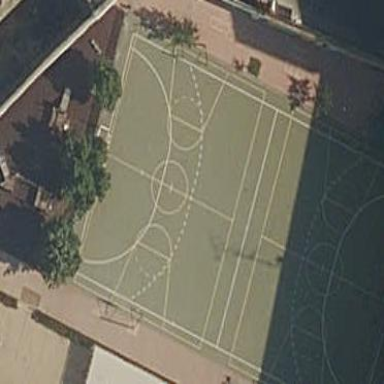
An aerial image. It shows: Soccer pitch for leisureland activities.